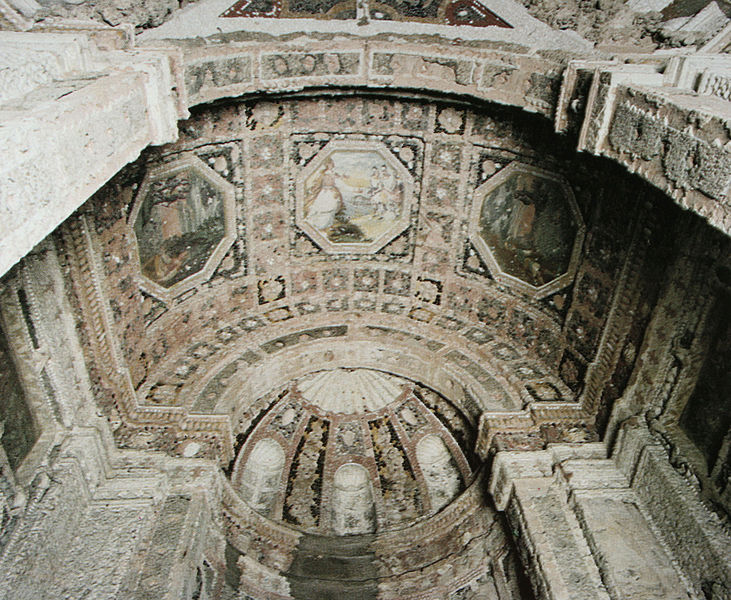
Titel: Grotte im Geheimen Garten
Standort: Mantua
Institution: Palazzo Te
Schlagwörter: kämpfer, weiß, grün, ocker, blumen, braun, frau, grau, orange, pfeiler, schwarz, säule, säulen, rot, beige, malerei, alt, wand, architektur, rahmen, stein, steine, bild, felder, kirche, decke, drei, innen, rosa, rund, relief, bilder, bogen, fels, rundbogen, kuppel, detail, ornamente, verzierung, wandmalerei, stuck, durchgang, bemalt, foto, fotografie, oben, photographie, bögen, nische, arkade, ruine, gewölbe, höhe, mosaik, altar, kapitelle, kathedrale, kapitell, kasten, photo, halbkreis, fries, gemäuer, portal, sims, wandbilder, kalotte, gesims, putz, verputzt, sicht, sandstein, bündelpfeiler, farbfoto, untersicht, antik, altarraum, apsis, rundbögen, fresken, grotte, chor, kapelle, kasetten, kassetten, heilige, muschel, fresko, niesche, maria, wandbild, fotographie, joch, aufnahme, achteck, triumpfbogen, bauwerk, nischen, deckenmalerei, kriche, tonnengewölbe, froschperspektive, romanisch, kämpferplatte, halbkuppel, vierung, stin, medaillons, frsko, chorraum, gurtbogen, boge, deckenfresko, byzantinisch, frühchristlich, bildfelder, fesko, blitzlicht, sanierung, abgeblättert, erhalten, fotogafie, kupppel, felsenkriche, nsichen, reuine, deckenfresko#, sanierungsbedürftig